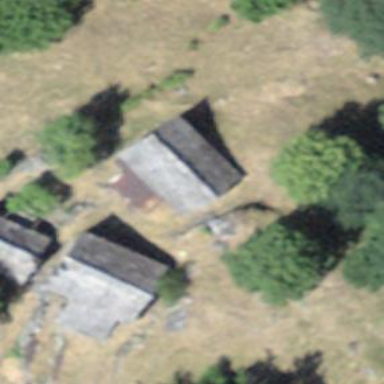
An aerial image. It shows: Cabin is depicted in the image.